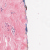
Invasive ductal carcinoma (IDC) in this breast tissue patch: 0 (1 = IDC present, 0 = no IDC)